The image is an STFT spectrogram (time versus frequency) of a rolling-element bearing's vibration signal. Diagnose the bearing from this image, choosing from: normal, inner_race, outer_race, ball.
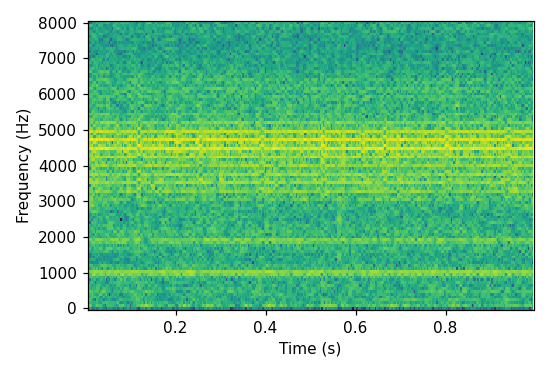
Answer: outer_race